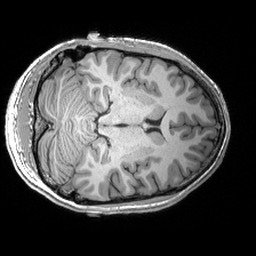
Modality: T1w
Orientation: axial
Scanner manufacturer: siemens
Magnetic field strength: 3 T
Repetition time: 2.53 s
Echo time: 0.00299 s